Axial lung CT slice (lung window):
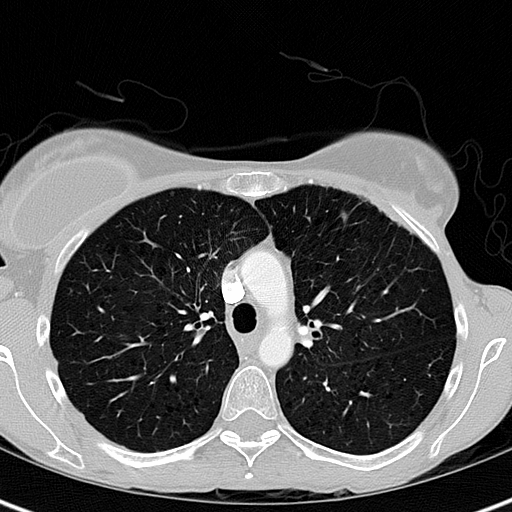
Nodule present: no